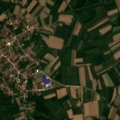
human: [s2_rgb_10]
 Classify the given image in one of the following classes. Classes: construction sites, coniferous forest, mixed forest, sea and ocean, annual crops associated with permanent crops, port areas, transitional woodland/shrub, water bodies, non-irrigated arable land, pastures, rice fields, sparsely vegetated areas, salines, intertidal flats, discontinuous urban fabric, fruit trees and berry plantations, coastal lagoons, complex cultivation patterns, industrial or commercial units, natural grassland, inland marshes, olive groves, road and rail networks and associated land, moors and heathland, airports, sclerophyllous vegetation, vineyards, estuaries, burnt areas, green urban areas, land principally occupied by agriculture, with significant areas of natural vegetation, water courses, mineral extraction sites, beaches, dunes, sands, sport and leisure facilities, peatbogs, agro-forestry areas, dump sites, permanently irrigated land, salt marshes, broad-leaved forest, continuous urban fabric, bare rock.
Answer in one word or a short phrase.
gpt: discontinuous urban fabric, complex cultivation patterns, land principally occupied by agriculture, with significant areas of natural vegetation, broad-leaved forest